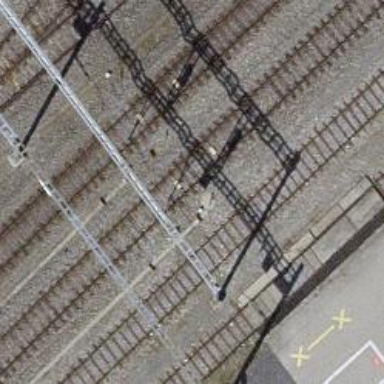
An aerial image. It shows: Railway signal.